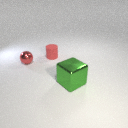
small red rubber cylinder to the right of small red metal sphere